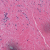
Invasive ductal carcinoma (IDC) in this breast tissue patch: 0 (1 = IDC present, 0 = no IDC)